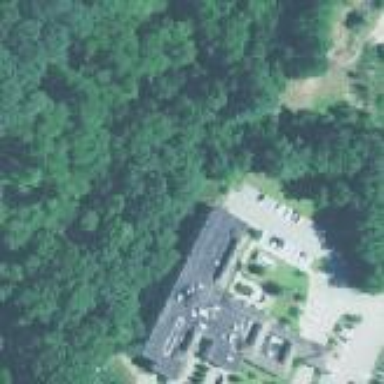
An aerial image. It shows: Nursing home building.